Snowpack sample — Buffalo Mountain, Silverthorne, Colorado, USA (2/22/26, 2:02 PM MST)
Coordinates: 39.622, -106.113
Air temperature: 33 °F
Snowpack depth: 63 cm
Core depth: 50 cm
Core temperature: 26.6 °F
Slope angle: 11°, slope face: 116°
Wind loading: low
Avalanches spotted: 0
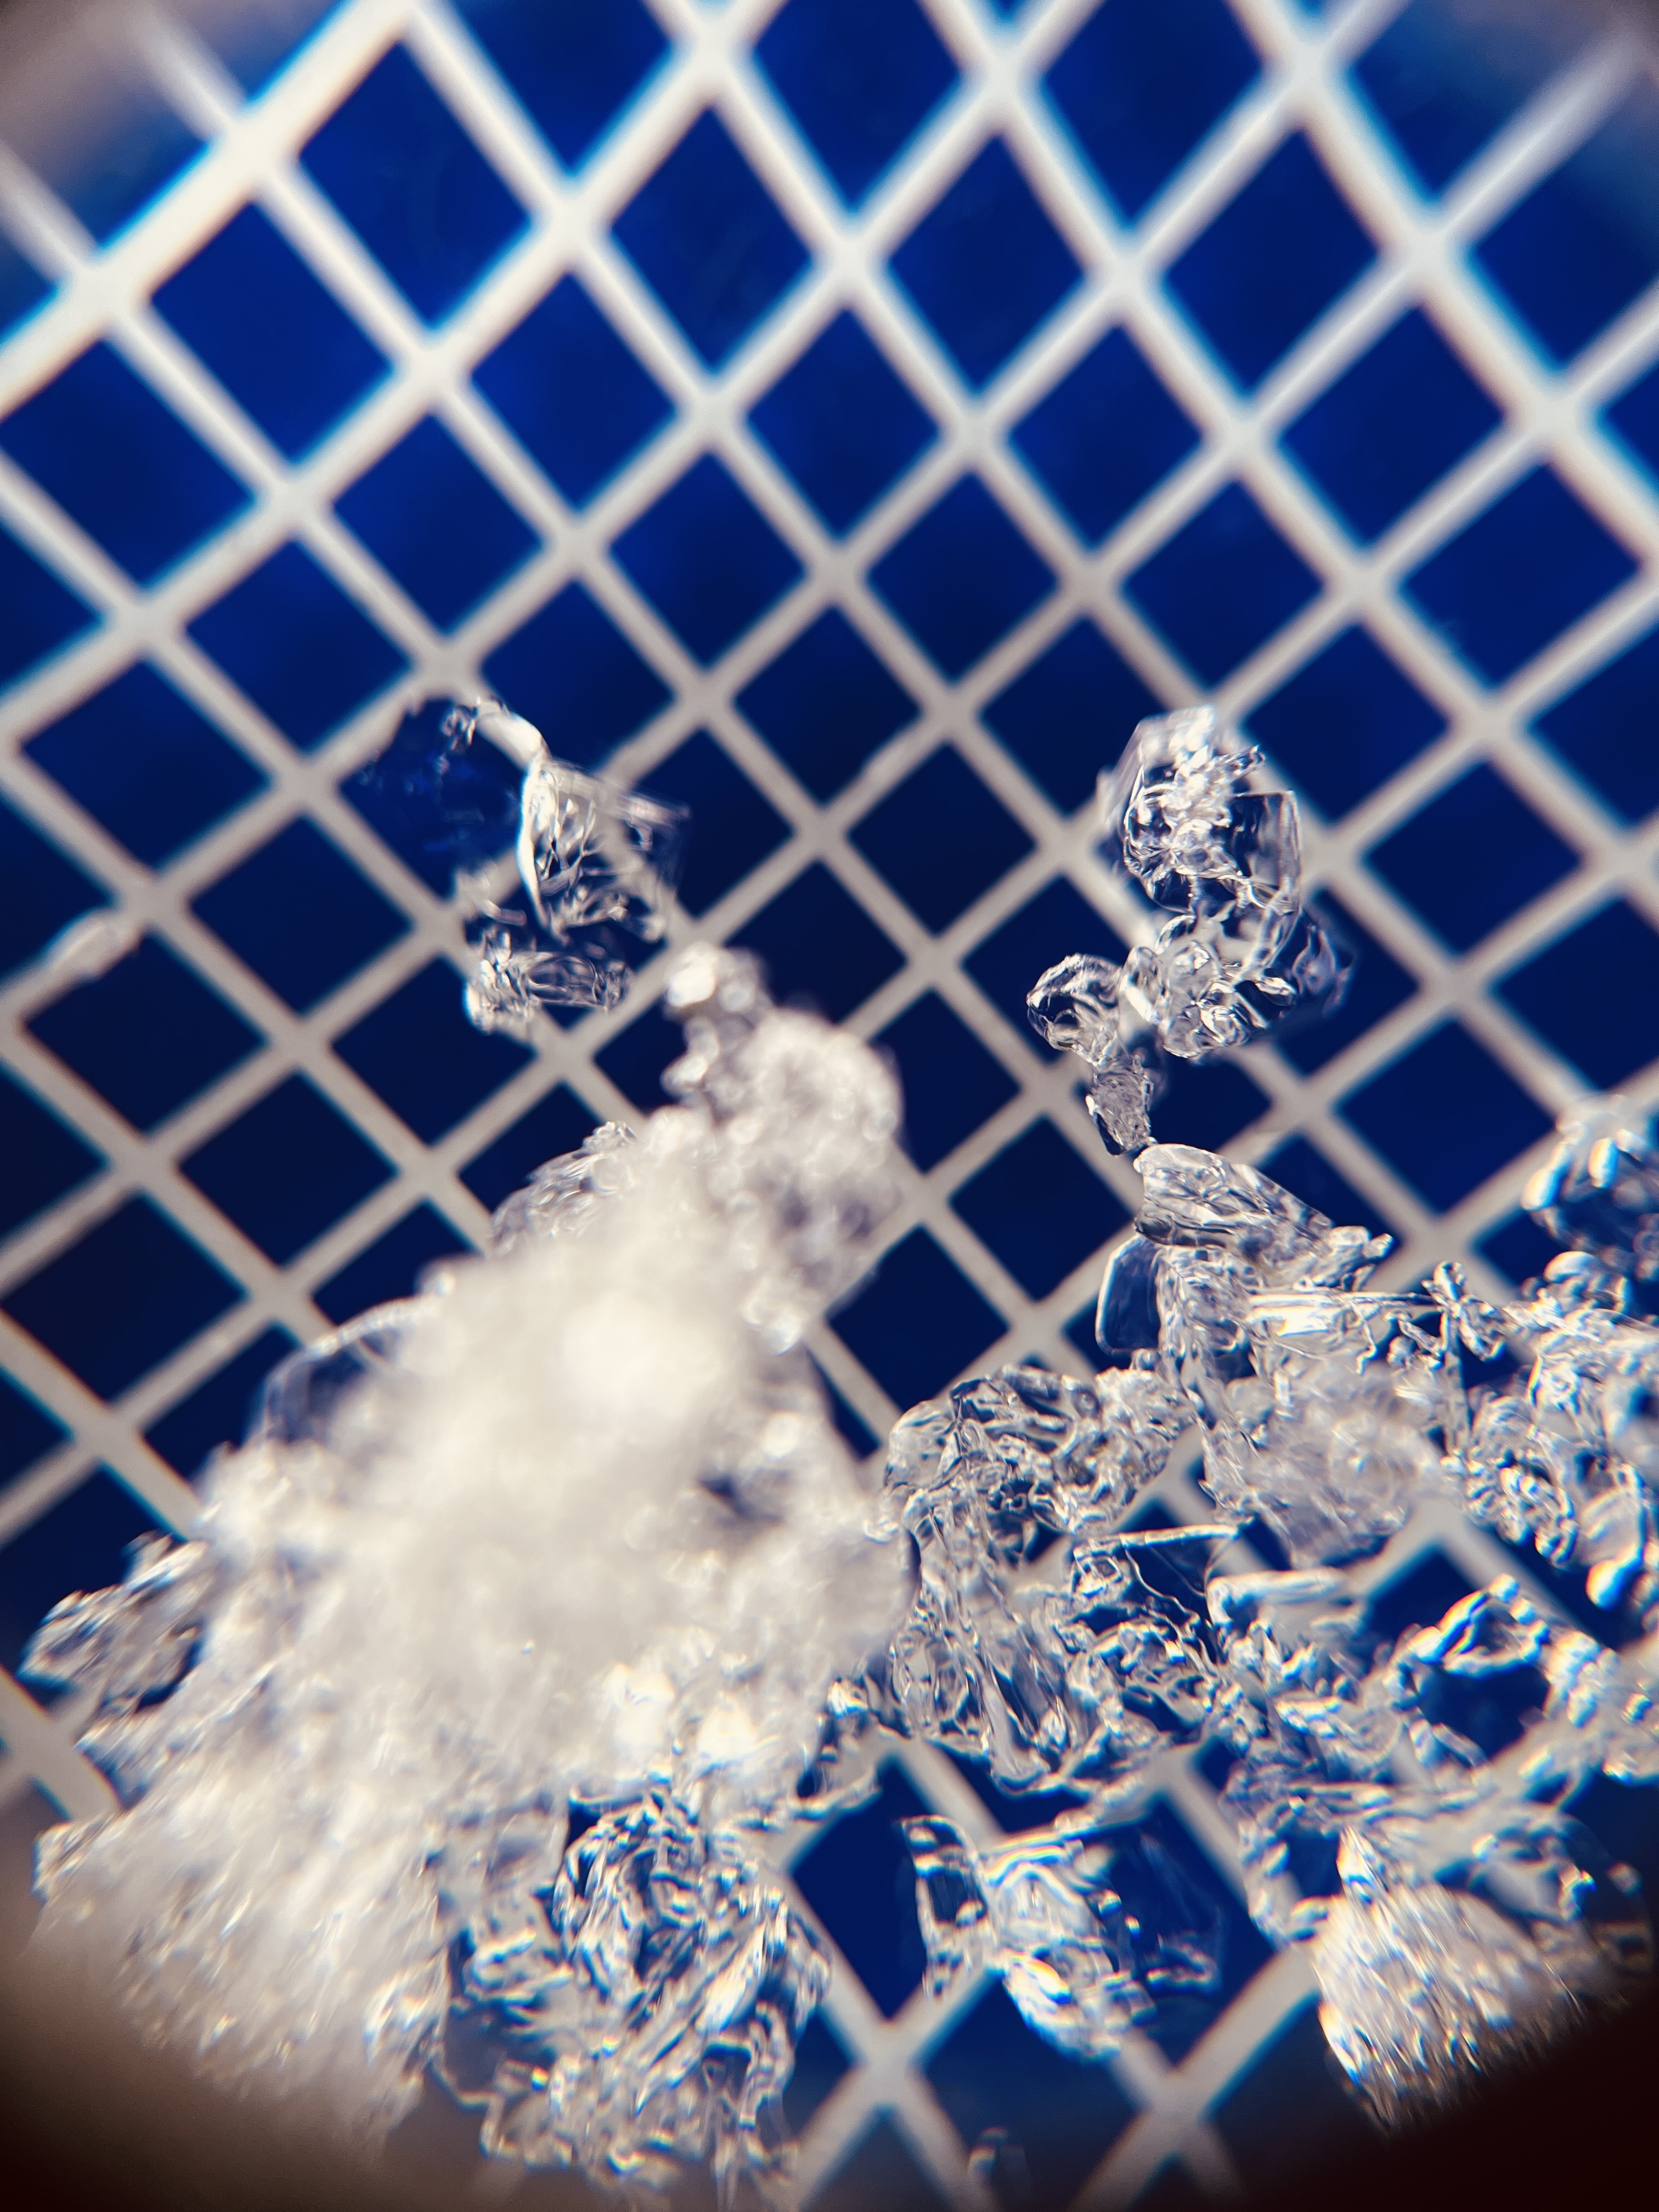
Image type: magnified_profile
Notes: In a firebreak similar to site 1, minimal wind loading with no spotted avalanches (not many faces in view though)